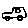
Label: car